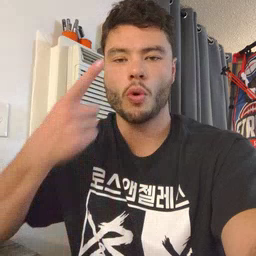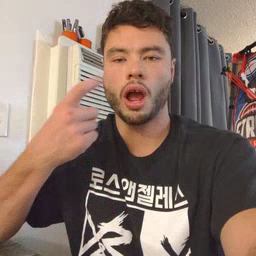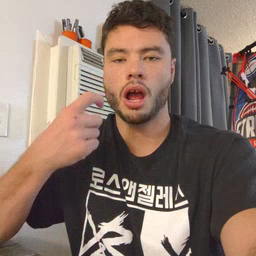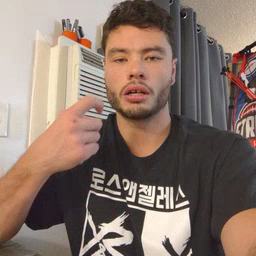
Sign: cry